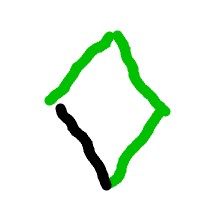
Shape: rhombus